Question: I am trying to simple thing. But i couldn' t :(
I have an TImage, which name is overview.
I want to draw a rectangle which is on the overview but independent from overview. So i added a TImage front of the overview and drawed a rectangle. Rectangle works but i just can see the TImage or overview. I tried to giving a transparency to rectImg but rectImg completely disappear.
'''
with rectImg.Canvas do
begin
Pen.Color:= clRed;
Rectangle(0, 0, rectImg.Width, rectImg.Height);
end;
'''
I draw on a paint, what i want to make.

That rect can be resizable indepented from img.
Thanks in advice.
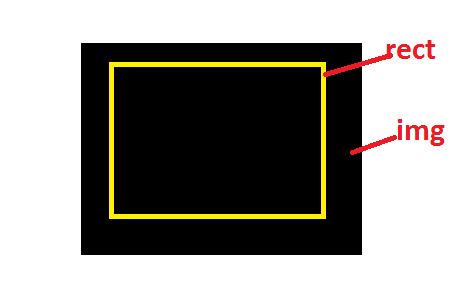
Answer: If I understand your question correctly, you effectively want to visually frame the image without drawing the frame on the original graphic itself, i.e. 'rectImg.Picture' should not return a framed graphic. Two ways immediately come to mind:
a) Dump 'TImage' and use 'TPaintBox', manually maintaining the core graphic and doing any stretching or whatever via method calls rather than property settings on the component.
b) Extend 'TImage' to have an 'OnPaint' event that gets raised after 'TImage' has done its standard painting.
With respect to (b), you can do it either as an interposer class or a custom component. As an interposer class you could do this:
1) Re-declare 'TImage' immediately above your form class:
'''
type
TPaintEvent = procedure (Sender: TObject; Canvas: TCanvas) of object;
TImage = class(Vcl.ExtCtrls.TImage) //use class(ExtCtrls.TImage) if pre-XE2
strict private
FOnPaint: TPaintEvent;
protected
procedure Paint; override;
published
property OnPaint: TPaintEvent read FOnPaint write FOnPaint;
end;
TMyForm = class(TForm)
//...
'''
2) Implement the 'Paint' override as so (slightly fiddly as 'TImage' redefines the 'Canvas' property of the base class):
'''
type
TGraphicControlAccess = class(TGraphicControl);
procedure TImage.Paint;
begin
inherited;
if Assigned(FOnPaint) then
FOnPaint(Self, TGraphicControlAccess(Self).Canvas);
end;
'''
3) Declare a suitable event handler in the form class:
'''
procedure rectImgPaint(Sender: TObject; Canvas: TCanvas);
'''
4) Implement the handler like so - note you need to set 'Brush.Style' to 'bsClear' to not create a filled rectangle:
'''
procedure TMyForm.rectImgPaint(Sender: TObject; Canvas: TCanvas);
begin
Canvas.Brush.Style := bsClear;
Canvas.Pen.Color := clRed;
Canvas.Rectangle(0, 0, rectImg.Width, rectImg.Height);
end;
'''
5) Assign the event handler in the form's 'OnCreate' event:
'''
procedure TMyForm.ImagePaint.FormCreate(Sender: TObject);
begin
rectImg.OnPaint := rectImgPaint;
end;
'''
I leave converting the interposer class to a custom component as an exercise for the reader...
Two other thoughts now I think of them:
- 'TImage''OnPaint'- 'TImage''TShape''Brush.Style''bsClear''Enabled''False''OnClick''OnMouseXXX'